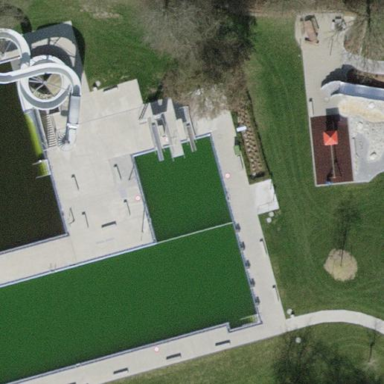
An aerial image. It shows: Swimming pool located in leisure land.